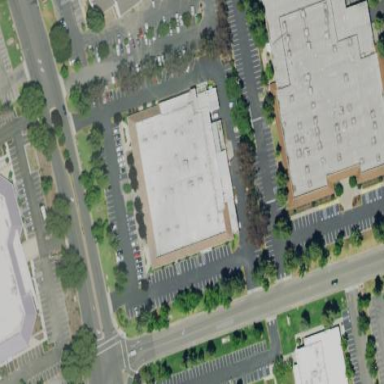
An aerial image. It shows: Office building.